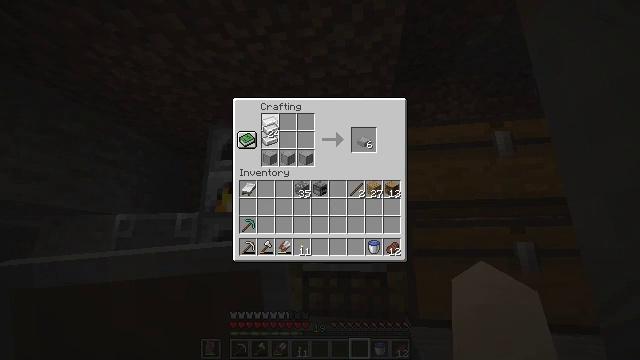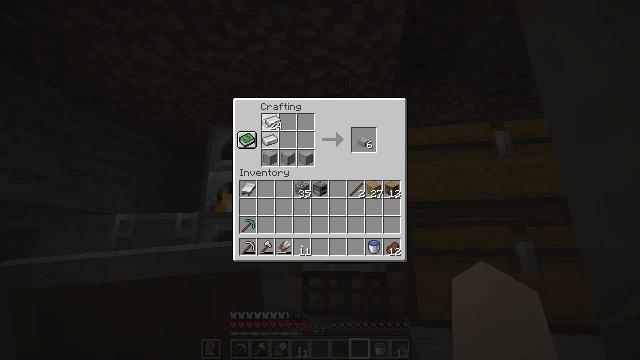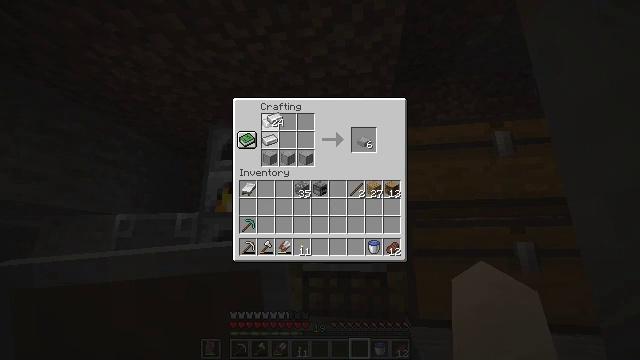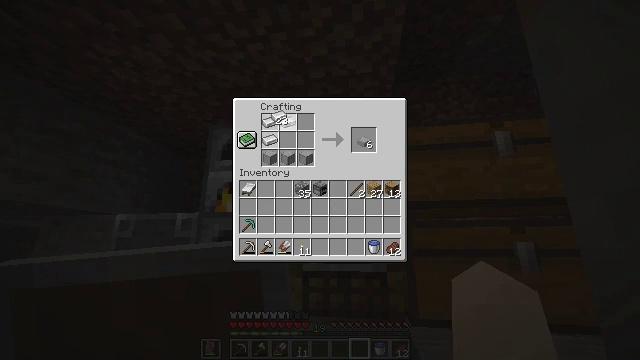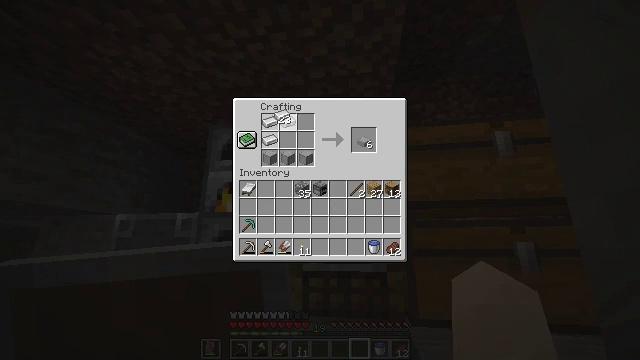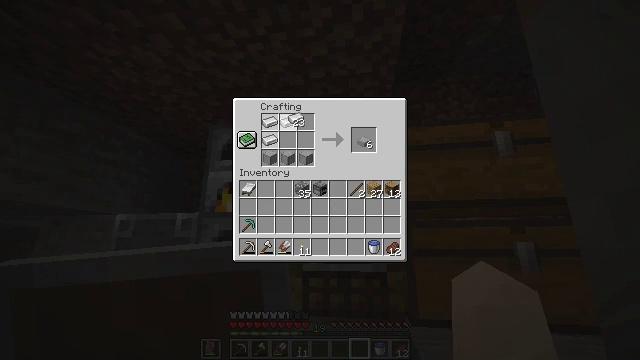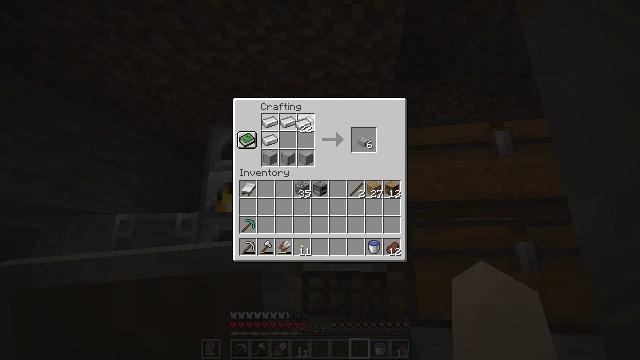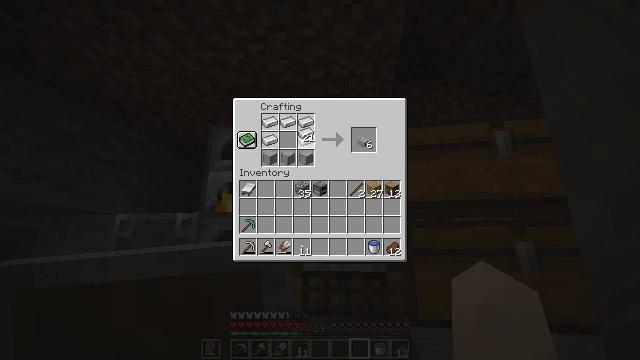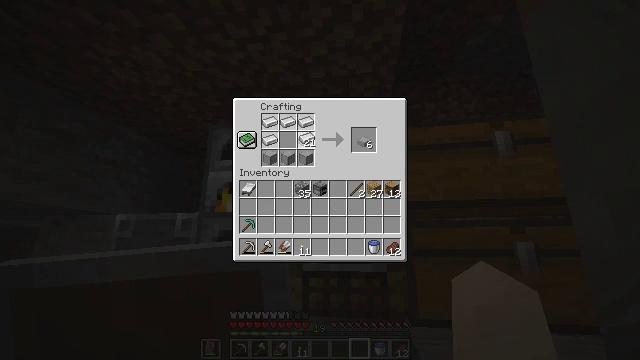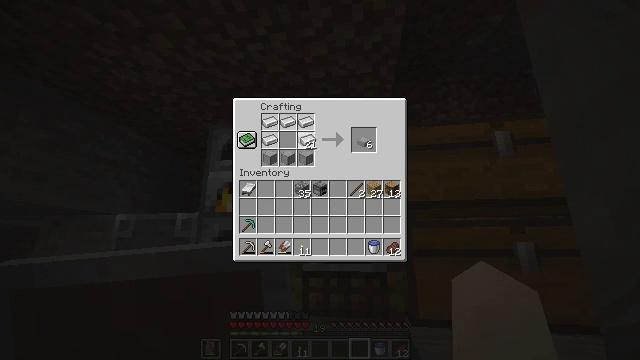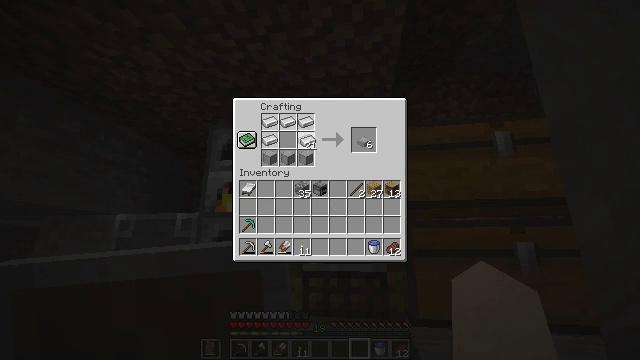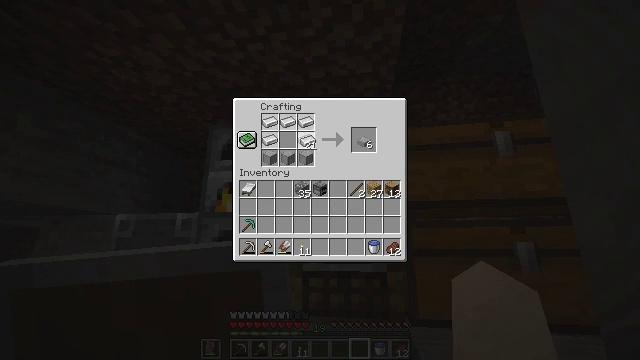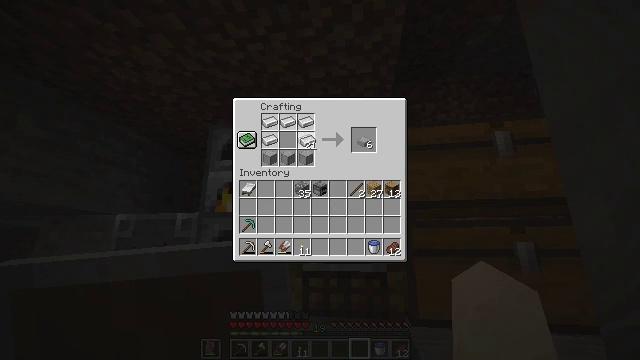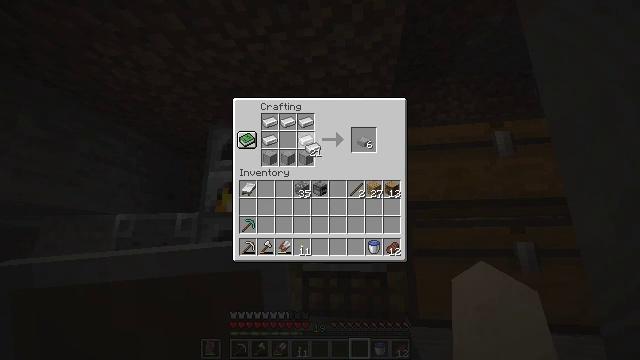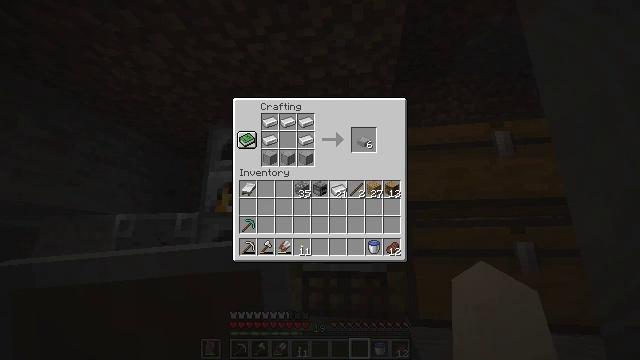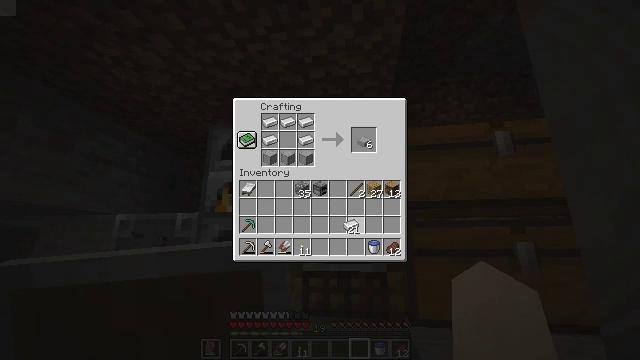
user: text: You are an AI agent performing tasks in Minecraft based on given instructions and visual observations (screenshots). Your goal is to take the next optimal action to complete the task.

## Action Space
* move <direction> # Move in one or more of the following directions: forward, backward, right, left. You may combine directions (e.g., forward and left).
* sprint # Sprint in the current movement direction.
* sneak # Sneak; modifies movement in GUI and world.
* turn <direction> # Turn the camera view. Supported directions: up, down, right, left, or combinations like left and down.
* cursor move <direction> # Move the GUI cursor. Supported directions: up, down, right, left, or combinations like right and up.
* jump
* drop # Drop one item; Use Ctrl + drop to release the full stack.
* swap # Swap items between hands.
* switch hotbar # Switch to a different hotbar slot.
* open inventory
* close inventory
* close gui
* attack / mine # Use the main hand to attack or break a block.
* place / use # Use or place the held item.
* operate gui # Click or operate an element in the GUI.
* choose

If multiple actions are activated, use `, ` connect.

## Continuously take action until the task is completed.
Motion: motion action
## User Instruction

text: Create a blast furnace using the required materials.
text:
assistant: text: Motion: cursor move up, choose
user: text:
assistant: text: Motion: choose
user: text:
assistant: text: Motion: choose
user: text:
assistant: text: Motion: choose
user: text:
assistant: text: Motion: cursor move right, choose
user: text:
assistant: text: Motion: cursor move right, choose
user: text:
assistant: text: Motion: cursor move down, choose
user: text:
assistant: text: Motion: choose
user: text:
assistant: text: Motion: choose
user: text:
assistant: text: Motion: choose
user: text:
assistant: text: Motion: choose
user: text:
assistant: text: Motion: choose
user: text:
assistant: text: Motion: cursor move down
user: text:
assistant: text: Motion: cursor move right and down
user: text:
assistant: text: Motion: cursor move right and down
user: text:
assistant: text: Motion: cursor move down
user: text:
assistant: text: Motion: no_op
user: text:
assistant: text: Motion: no_op
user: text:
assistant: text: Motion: operate gui
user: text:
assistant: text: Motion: operate gui
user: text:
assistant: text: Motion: no_op
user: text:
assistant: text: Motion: cursor move left and up
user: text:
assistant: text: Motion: cursor move up
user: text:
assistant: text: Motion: no_op
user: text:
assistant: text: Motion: no_op
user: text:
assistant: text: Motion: no_op
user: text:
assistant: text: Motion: no_op
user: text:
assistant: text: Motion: no_op
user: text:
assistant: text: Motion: no_op
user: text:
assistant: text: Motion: operate gui